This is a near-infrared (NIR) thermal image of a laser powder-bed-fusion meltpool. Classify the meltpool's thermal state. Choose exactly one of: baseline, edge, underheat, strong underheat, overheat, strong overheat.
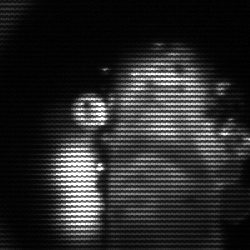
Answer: strong underheat